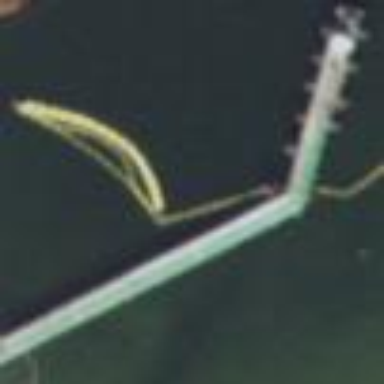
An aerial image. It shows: Man-made pier.